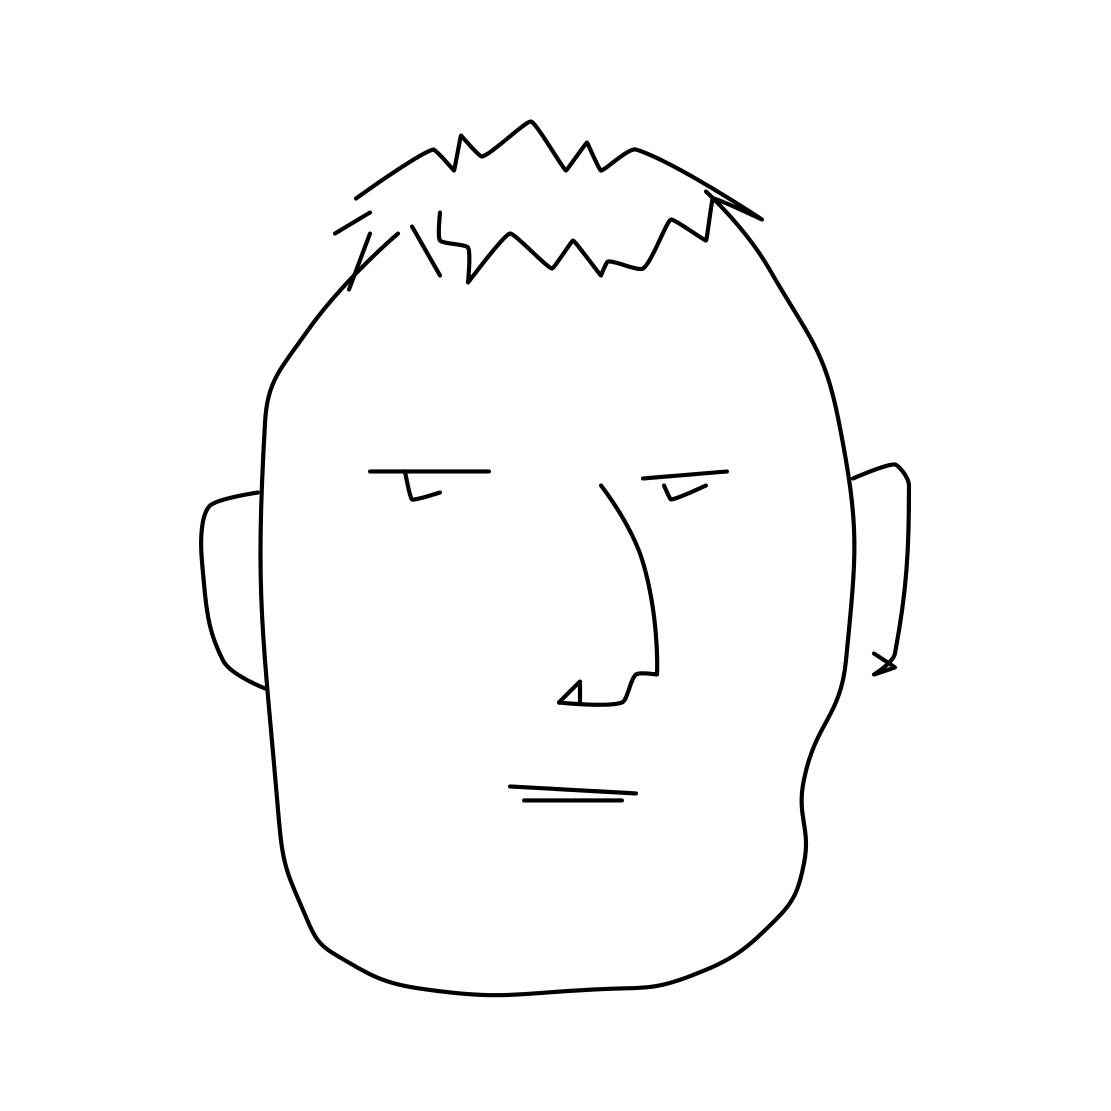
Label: head